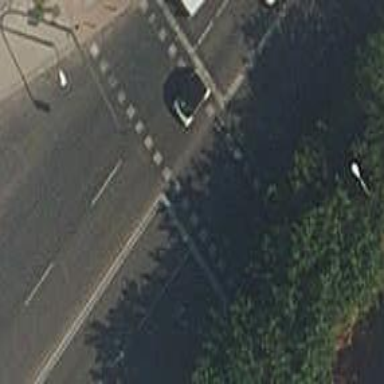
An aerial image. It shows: Tertiary road with asphalt surface.